Question: Here is my use case, so that you can understand why I need an uninstaller.
I have to modify the content of a WAR file chosen in a screen with a file chooser, back it up with the database first, then modify the database, and then the WAR.
The modification of the WAR and the database works like a charm, so does the backup, but then I need to give to the end user the possibility, to restore the previous WAR and database as easily as, he modified them.
For that I created some actions which will use the backup files, and the installer runtime variables, but I have an error showing at the execution of the uninstaller, saying that it couldn't load the main class.
I just don't use any launcher, because in fact I am not trying to install any software, just doing some files manipulations.
So my questions are:
1. Is it possible to restore the backup files using the uninstallation?
2. Is it possible to use installer variables in other applications?
In the uninstaller, I need to use form components variables from the installer, and other variables that I created using the "Set a Variable" action in the installer too, for which I have to check the Register to Response File checkbox.
Then in the startup node of the uninstaller, after the "Request privileges" action, I add the "Load response file" action, and leave the "File" textfield empty, so it could load
the default response file created by the installer.
I then call those variables in the uninstaller's subsequent actions with
'${installer:variableName}'
, like you said, but I get an error dialog saying this:

with this stack in the log file that gets generated:
'''
Exception:
com.install4j.api.beans.UndefinedVariableException: installer:zPath
at com.install4j.runtime.installer.InstallerVariables$InstallerReplacementCallback.handleError(Unknown Source)
at com.install4j.runtime.installer.InstallerVariables$InstallerReplacementCallback.getReplacement(Unknown Source)
at com.install4j.runtime.util.StringUtil.replaceVariable(Unknown Source)
at com.install4j.runtime.installer.InstallerVariables.replaceVariables(Unknown Source)
at com.install4j.runtime.installer.InstallerVariables.replaceVariables(Unknown Source)
at com.install4j.api.beans.AbstractBean.replaceVariables(Unknown Source)
at com.install4j.runtime.beans.actions.files.AbstractFileAction.getFiles(Unknown Source)
at com.install4j.runtime.beans.actions.files.AbstractFileAction.execute(Unknown Source)
at com.install4j.runtime.beans.actions.SystemInstallOrUninstallAction.uninstall(Unknown Source)
at com.install4j.runtime.installer.UninstallerContextImpl$2.fetchValue(Unknown Source)
at com.install4j.runtime.installer.helper.comm.actions.FetchObjectAction.execute(Unknown Source)
at com.install4j.runtime.installer.helper.comm.HelperCommunication.executeActionWrapper(Unknown Source)
at com.install4j.runtime.installer.helper.comm.HelperCommunication.access$200(Unknown Source)
at com.install4j.runtime.installer.helper.comm.HelperCommunication$1.run(Unknown Source)
'''
I get two other error dialogs for another variable, here is its stack:
'''
Exception:
com.install4j.api.beans.UndefinedVariableException: installer:zLoc
at com.install4j.runtime.installer.InstallerVariables$InstallerReplacementCallback.handleError(Unknown Source)
at com.install4j.runtime.installer.InstallerVariables$InstallerReplacementCallback.getReplacement(Unknown Source)
at com.install4j.runtime.util.StringUtil.replaceVariable(Unknown Source)
at com.install4j.runtime.installer.InstallerVariables.replaceVariables(Unknown Source)
at com.install4j.runtime.installer.InstallerVariables.replaceVariables(Unknown Source)
at com.install4j.runtime.installer.InstallerVariables.replaceVariables(Unknown Source)
at com.install4j.runtime.installer.InstallerVariables.replaceVariables(Unknown Source)
at com.install4j.api.beans.AbstractBean.replaceVariables(Unknown Source)
at com.install4j.runtime.beans.actions.misc.RunExecutableAction.getExecutable(Unknown Source)
at com.install4j.runtime.beans.actions.misc.RunExecutableAction.execute(Unknown Source)
at com.install4j.runtime.beans.actions.SystemInstallOrUninstallAction.uninstall(Unknown Source)
at com.install4j.runtime.installer.UninstallerContextImpl$2.fetchValue(Unknown Source)
at com.install4j.runtime.installer.helper.comm.actions.FetchObjectAction.execute(Unknown Source)
at com.install4j.runtime.installer.helper.comm.HelperCommunication.executeActionWrapper(Unknown Source)
at com.install4j.runtime.installer.helper.comm.HelperCommunication.access$200(Unknown Source)
at com.install4j.runtime.installer.helper.comm.HelperCommunication$1.run(Unknown Source)
Exception:
com.install4j.api.beans.UndefinedVariableException: installer:zLoc
at com.install4j.runtime.installer.InstallerVariables$InstallerReplacementCallback.handleError(Unknown Source)
at com.install4j.runtime.installer.InstallerVariables$InstallerReplacementCallback.getReplacement(Unknown Source)
at com.install4j.runtime.util.StringUtil.replaceVariable(Unknown Source)
at com.install4j.runtime.installer.InstallerVariables.replaceVariables(Unknown Source)
at com.install4j.runtime.installer.InstallerVariables.replaceVariables(Unknown Source)
at com.install4j.api.beans.AbstractBean.replaceVariables(Unknown Source)
at com.install4j.runtime.beans.actions.files.AbstractFileAction.getFiles(Unknown Source)
at com.install4j.runtime.beans.actions.files.AbstractFileAction.execute(Unknown Source)
at com.install4j.runtime.beans.actions.SystemInstallOrUninstallAction.uninstall(Unknown Source)
at com.install4j.runtime.installer.UninstallerContextImpl$2.fetchValue(Unknown Source)
at com.install4j.runtime.installer.helper.comm.actions.FetchObjectAction.execute(Unknown Source)
at com.install4j.runtime.installer.helper.comm.HelperCommunication.executeActionWrapper(Unknown Source)
at com.install4j.runtime.installer.helper.comm.HelperCommunication.access$200(Unknown Source)
at com.install4j.runtime.installer.helper.comm.HelperCommunication$1.run(Unknown Source)
'''
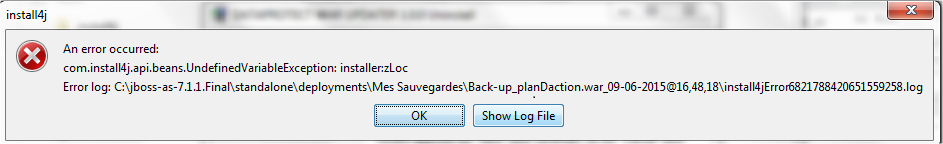
Answer: > Is it possible to restore the backup files using the uninstallation?
This has been resolved in the comments above.
> Is it possible to use installer variables in other applications?
Yes, add a "Load a response file" action to the "Startup" node of the uninstaller. The variable must be a response file variable. All variables that are bound to form components are automatically registered for the response file. For other variables, there is a check box when you pre-define an installer variable on the "Installer variables" tab of the installer configuration. Alternatively, you can call
'''
context.registerResponseFileVariable(...);
'''
in a "Run script" action in the installer.
In the uninstaller, you can then use those response file variables in text fields with the syntax '${installer:variableName}' or in scripts via 'context.getVariable("variableName")'.